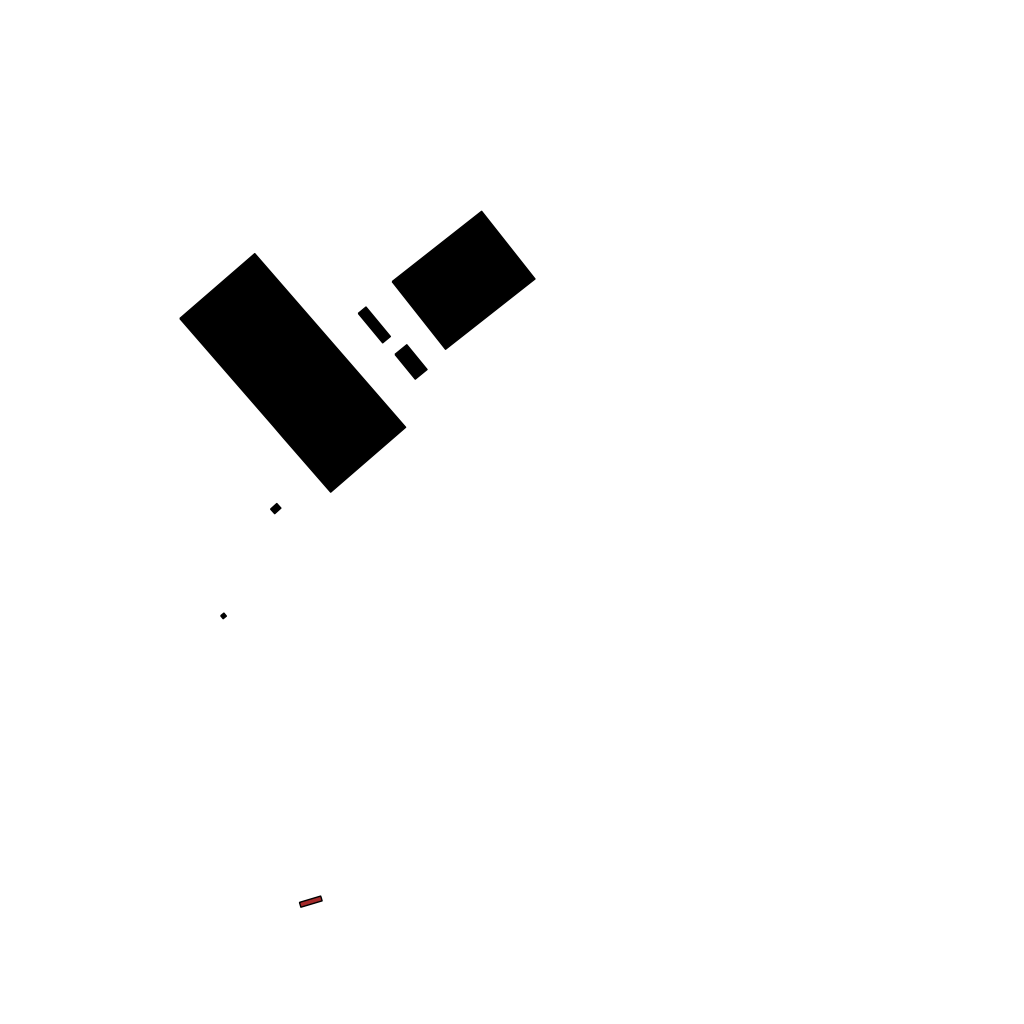
Tags: overhead vector_map, business, industrial, recreation, special, individual_rise, low_rise, density_1, Building, Facility, 1.0 km²